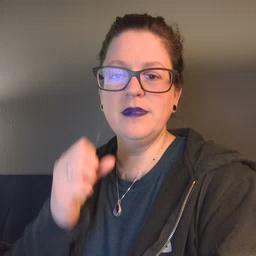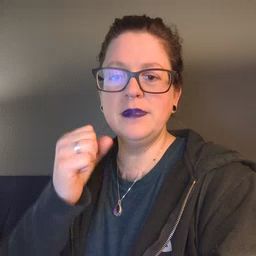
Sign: mitten